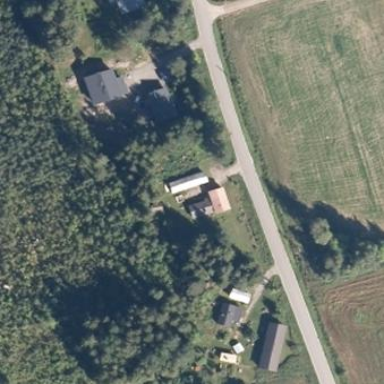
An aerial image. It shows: Residential area in rural setting.